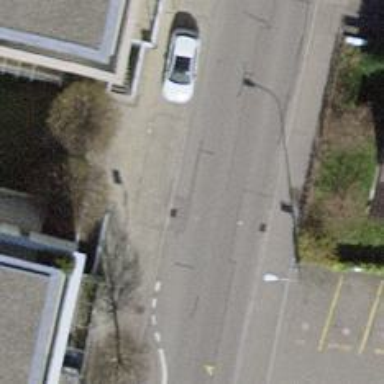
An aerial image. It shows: Public transport stop position.